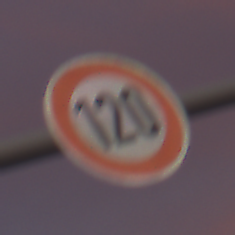
Verkehrszeichen: Geschwindigkeit120
Umgebung: Outdoor, Urban
Tageszeit: SunriseSunset
Wetter: PartlyCloudy
Licht: Natural
Jahreszeit: NotSpecified
Kontrast: MediumContrast